Question: I an new to the facebook API and after some work I encountered a problem.
First, I am using <URL> for communication with the facebook APIs.
In my app settings I chose that the response of the OAuth dialog should be query string instead of URI fragment.

On my server I got the following code:
'''
void Page_Load()
{
string url = Request.Url.AbsoluteUri;
Facebook.FacebookOAuthResult result = null;
if (!Facebook.FacebookOAuthResult.TryParse(url, out result))
{
string redirectUrl = PivotServer.Helpers.GetFacebookOAuthUrl();
Response.Redirect(redirectUrl);
}
}
'''
And thats my helper method:
'''
public static string GetFacebookOAuthUrl()
{
FacebookOAuthClient oauth = new FacebookOAuthClient
{
AppId = "149637255147166",
AppSecret = "xxx",
RedirectUri = new Uri("http://mydomain.com/")
};
var param = new Dictionary<string, object>
{
{ "response_type", "token" },
{ "display", "popup" }
};
Uri url = oauth.GetLoginUrl(param);
return url.AbsoluteUri;
}
'''
I ran my page on a web server (IIS). When I open the page the first time I am asked to log in to facebook, which is alright, but then I ran into an infinity loop, because the Auth Token Parameter (from facebook) is an URI fragment instead if a query string (which I wanted (see picture above)).
The response URI looks like
'http://mydomain.com/#access_token=AAACIGCNwLp4BAMccSoliF5EMGJm0NPldv5GpmBPIm9z7rRuSkiia7BM0uhEn1V88c8uOlWOfGc3C8sFC9tq90Ma0OwIm0tWLNU5BBAZDZD&expires_in=0&base_domain=mydomain.com'
instead of
'http://mydomain.com/?code=AAACIGCNwLp4BAMccSoliF5EMGJm0NPldv5GpmBPIm9z7rRuSkiia7BM0uhEn1V88c8uOlWOfGc3C8sFC9tq90Ma0OwIm0tWLNU5BBAZDZD&expires_in=0&base_domain=mydomain.com'
Is that a bug from the OAuth API, or what am I doing very wrong here?
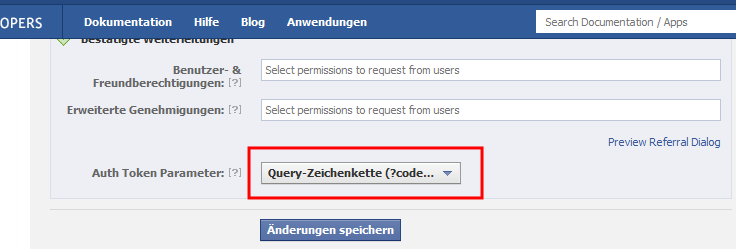
Answer: It has been too easy:
'''
var param = new Dictionary<string, object>
{
{ "response_type", "code" }, // <--- "code" instead of "token"
{ "display", "popup" }
};
'''